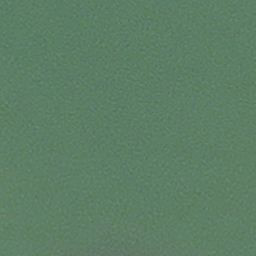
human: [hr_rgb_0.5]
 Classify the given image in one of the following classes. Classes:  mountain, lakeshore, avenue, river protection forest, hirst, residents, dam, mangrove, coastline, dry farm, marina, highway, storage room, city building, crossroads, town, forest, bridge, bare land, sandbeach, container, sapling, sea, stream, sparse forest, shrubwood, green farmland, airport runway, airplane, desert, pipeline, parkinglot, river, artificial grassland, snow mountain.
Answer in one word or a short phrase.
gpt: sea